Current action and preconditions to check: trajectory_clear

Your task: For each precondition in the list above, predict whether it will hold at this action.

Consider the current scene as observed from the mobile robot's camera, and analyze the predicted future states of all dynamic agents (e.g., people, animals, vehicles, or any moving entities) within the NEXT SECOND.

IMPORTANT: Only answer "very likely" if you are absolutely certain—based on strong, clear evidence—that a dynamic agent will violate the precondition in the predicted future state. Do NOT answer "very likely" for unlikely, ambiguous, or low-probability risks.

Ask yourself for each precondition: Is there a high probability, with clear and convincing evidence, that the predicted future states of any dynamic agent will interfere with the predicted future state of the currently executing action within the NEXT SECOND, causing that precondition to fail?

Assess the risk level based on these predictions. Use "likely" or "very likely" if motions create a clear risk of interference.

Use "neutral" or "improbable" if agents are nearby but their predicted paths are clearly diverging or non-conflicting.

Failure Risk Categories: "very improbable", "improbable", "neutral", "likely", "very likely"

Answer Format: Output ONLY the probability_of_failure value from these categories: "very improbable", "improbable", "neutral", "likely", "very likely"

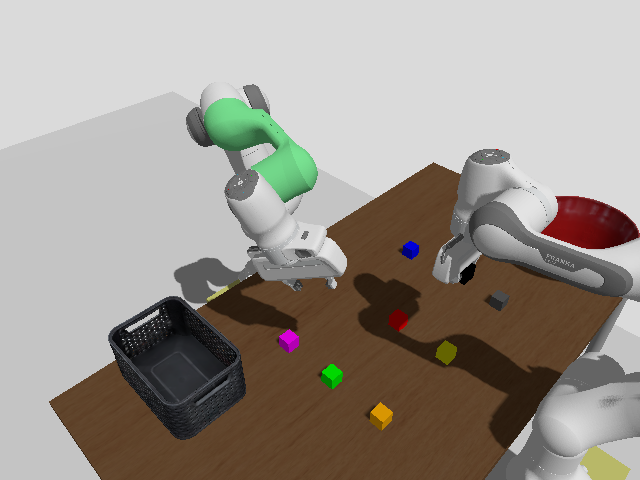

Answer: very improbable